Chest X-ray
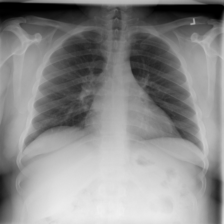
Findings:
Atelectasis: negative
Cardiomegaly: negative
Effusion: negative
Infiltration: negative
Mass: negative
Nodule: negative
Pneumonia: negative
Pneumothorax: negative
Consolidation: negative
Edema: negative
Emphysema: negative
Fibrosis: negative
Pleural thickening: negative
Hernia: negative